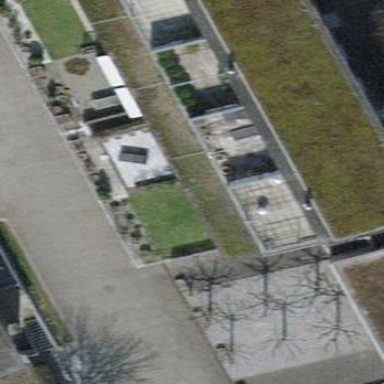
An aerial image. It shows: Terrace building.